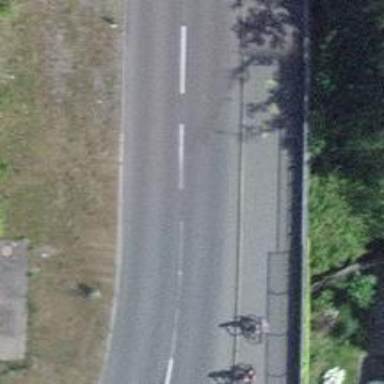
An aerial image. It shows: Primary highway with asphalt surface. There is cycle track on the right.